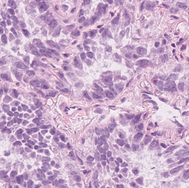
Tumor epithelial tissue: yes
Tumor-associated stroma tissue: yes
Normal tissue: no